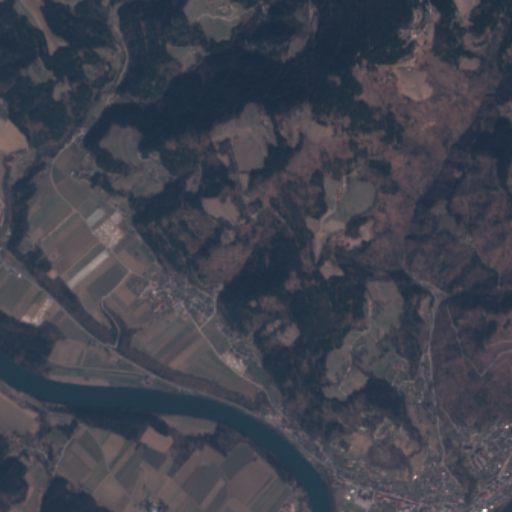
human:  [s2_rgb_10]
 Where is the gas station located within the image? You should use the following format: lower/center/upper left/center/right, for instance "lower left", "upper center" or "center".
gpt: The gas station is located in the lower right of the image.
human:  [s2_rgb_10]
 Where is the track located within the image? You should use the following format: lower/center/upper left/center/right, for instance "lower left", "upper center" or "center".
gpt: There is no track in the image.